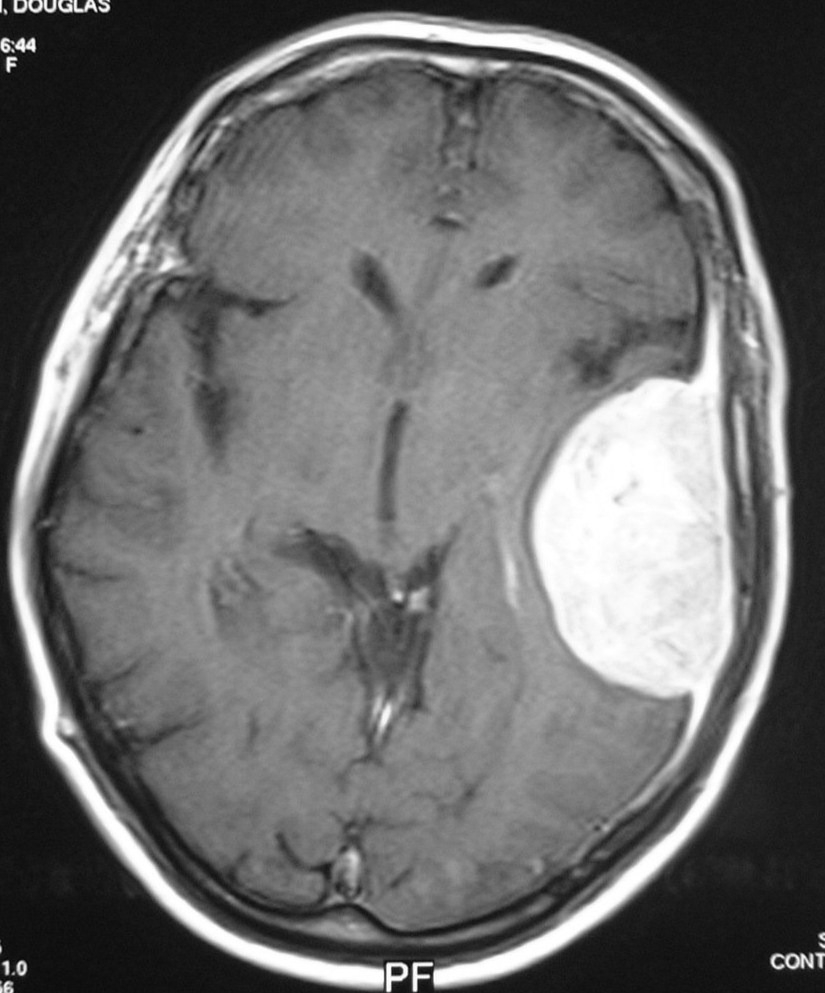
Label: meningioma